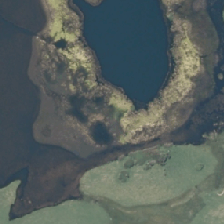
Land cover: lake_pond